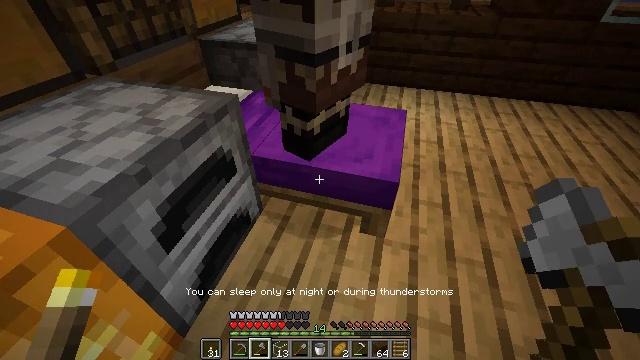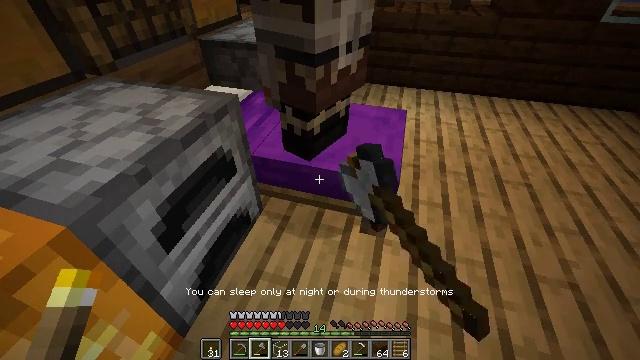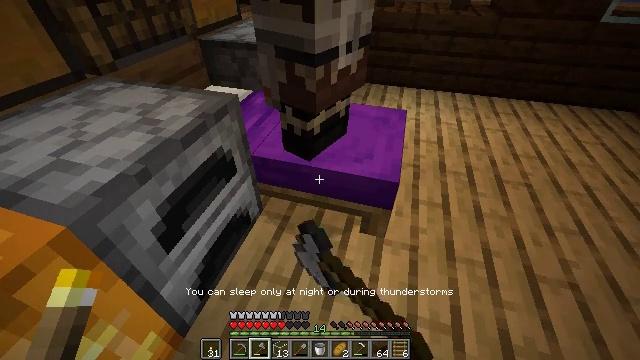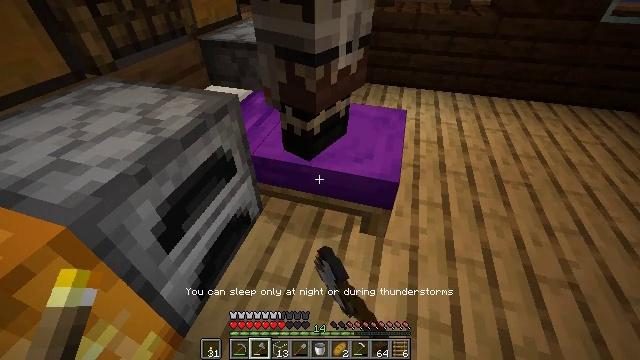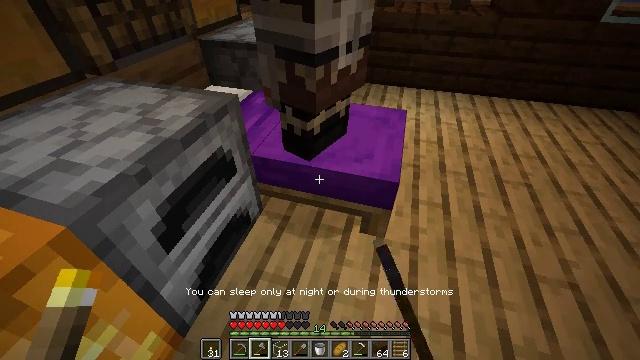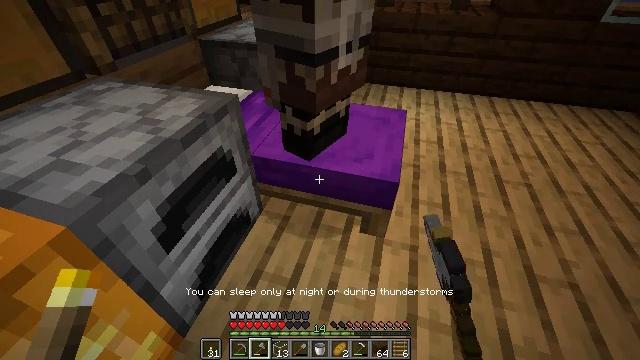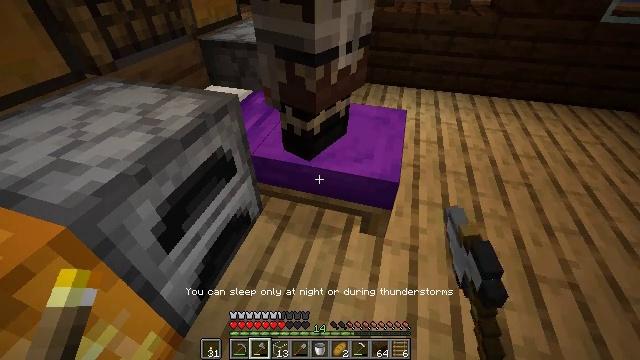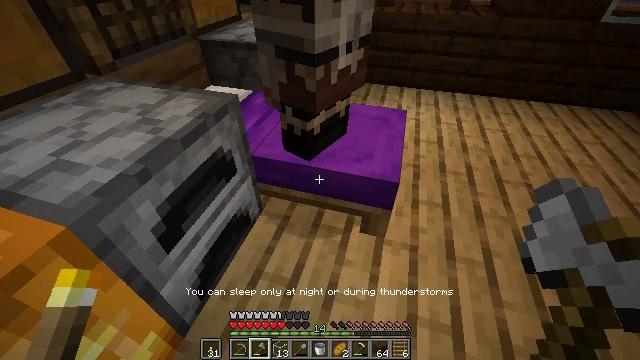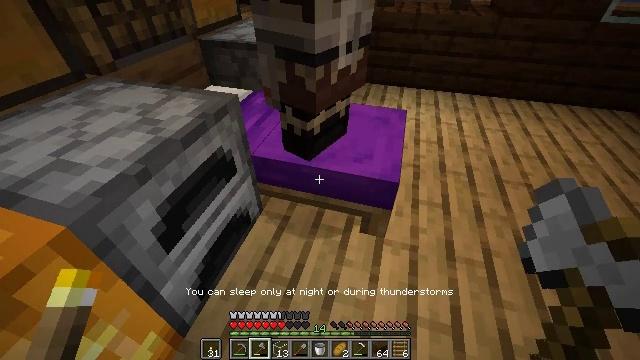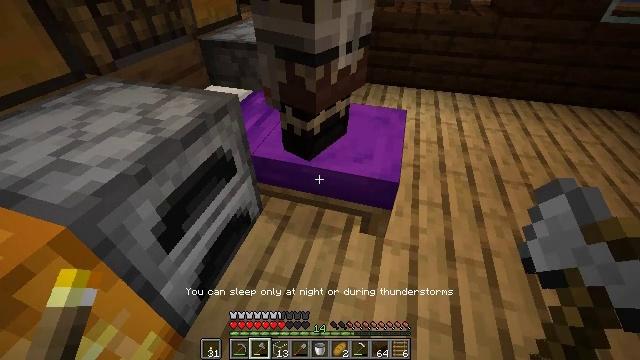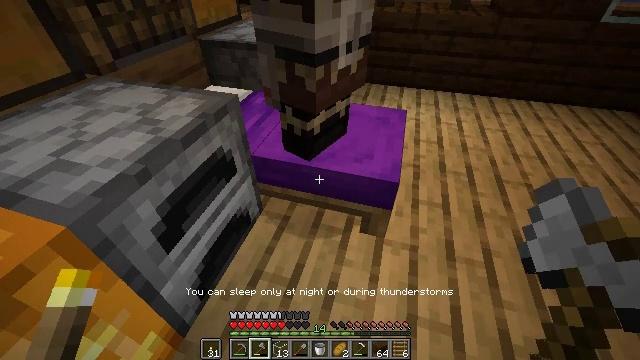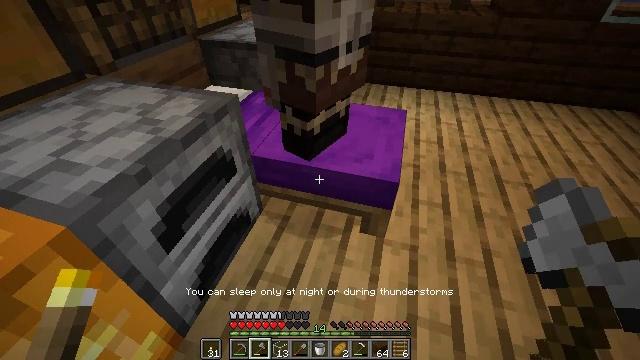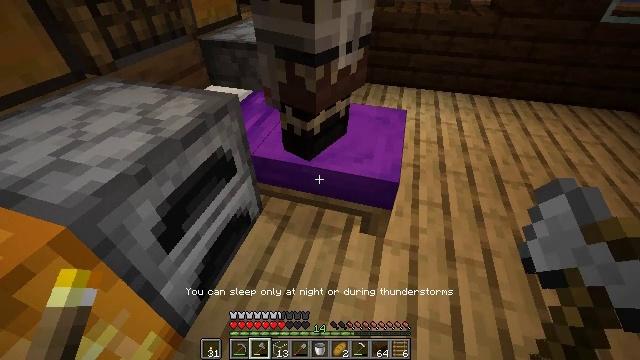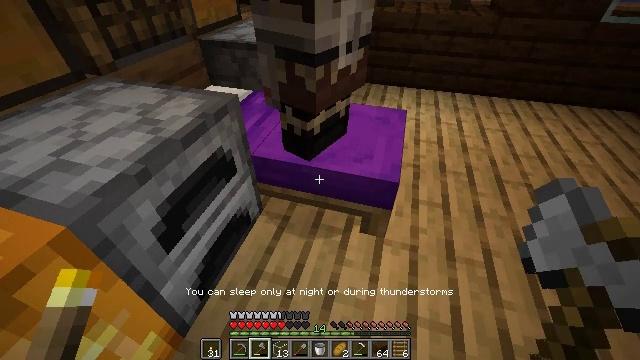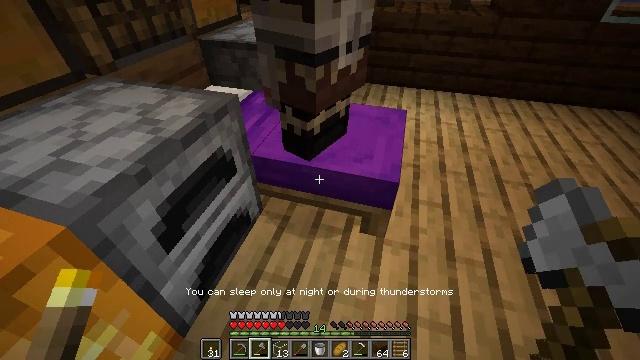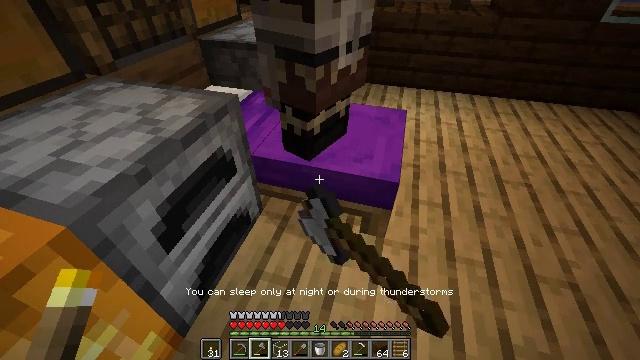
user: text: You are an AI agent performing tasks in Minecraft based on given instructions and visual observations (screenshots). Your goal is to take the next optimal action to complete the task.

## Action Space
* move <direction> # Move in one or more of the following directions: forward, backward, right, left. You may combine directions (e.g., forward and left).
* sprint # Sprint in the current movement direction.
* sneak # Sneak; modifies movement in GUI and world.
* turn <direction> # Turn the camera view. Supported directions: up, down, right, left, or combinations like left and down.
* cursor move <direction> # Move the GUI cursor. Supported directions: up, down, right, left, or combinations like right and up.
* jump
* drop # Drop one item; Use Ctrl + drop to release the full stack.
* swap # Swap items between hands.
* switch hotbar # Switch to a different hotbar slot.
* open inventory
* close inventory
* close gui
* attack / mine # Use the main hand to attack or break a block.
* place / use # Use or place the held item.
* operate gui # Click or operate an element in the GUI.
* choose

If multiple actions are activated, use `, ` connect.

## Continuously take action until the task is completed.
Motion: motion action
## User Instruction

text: Transform cobblestone into a cobblestone wall at the crafting table.
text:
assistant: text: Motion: no_op
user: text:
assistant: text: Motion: no_op
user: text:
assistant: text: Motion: no_op
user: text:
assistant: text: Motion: no_op
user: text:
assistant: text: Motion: no_op
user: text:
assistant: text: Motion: no_op
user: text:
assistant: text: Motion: no_op
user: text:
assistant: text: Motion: no_op
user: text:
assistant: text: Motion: use / place
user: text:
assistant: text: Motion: use / place
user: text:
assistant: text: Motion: use / place
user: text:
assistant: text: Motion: no_op
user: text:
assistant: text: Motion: no_op
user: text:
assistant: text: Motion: no_op
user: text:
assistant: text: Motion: no_op
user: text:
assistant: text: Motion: no_op
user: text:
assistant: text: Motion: no_op
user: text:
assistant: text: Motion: no_op
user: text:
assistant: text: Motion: no_op
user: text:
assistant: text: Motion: no_op
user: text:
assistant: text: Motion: no_op
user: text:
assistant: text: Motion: use / place
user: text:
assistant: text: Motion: use / place
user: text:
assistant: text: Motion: use / place
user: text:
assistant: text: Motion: use / place
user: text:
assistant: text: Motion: no_op
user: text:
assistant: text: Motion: no_op
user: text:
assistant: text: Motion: no_op
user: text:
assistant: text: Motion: no_op
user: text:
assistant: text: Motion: no_op